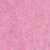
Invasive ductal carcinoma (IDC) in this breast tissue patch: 0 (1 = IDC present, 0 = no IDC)